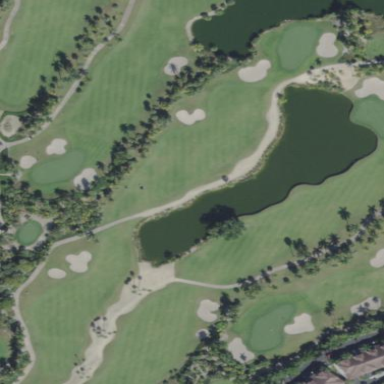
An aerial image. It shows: Water hazard on golf course.